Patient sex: M
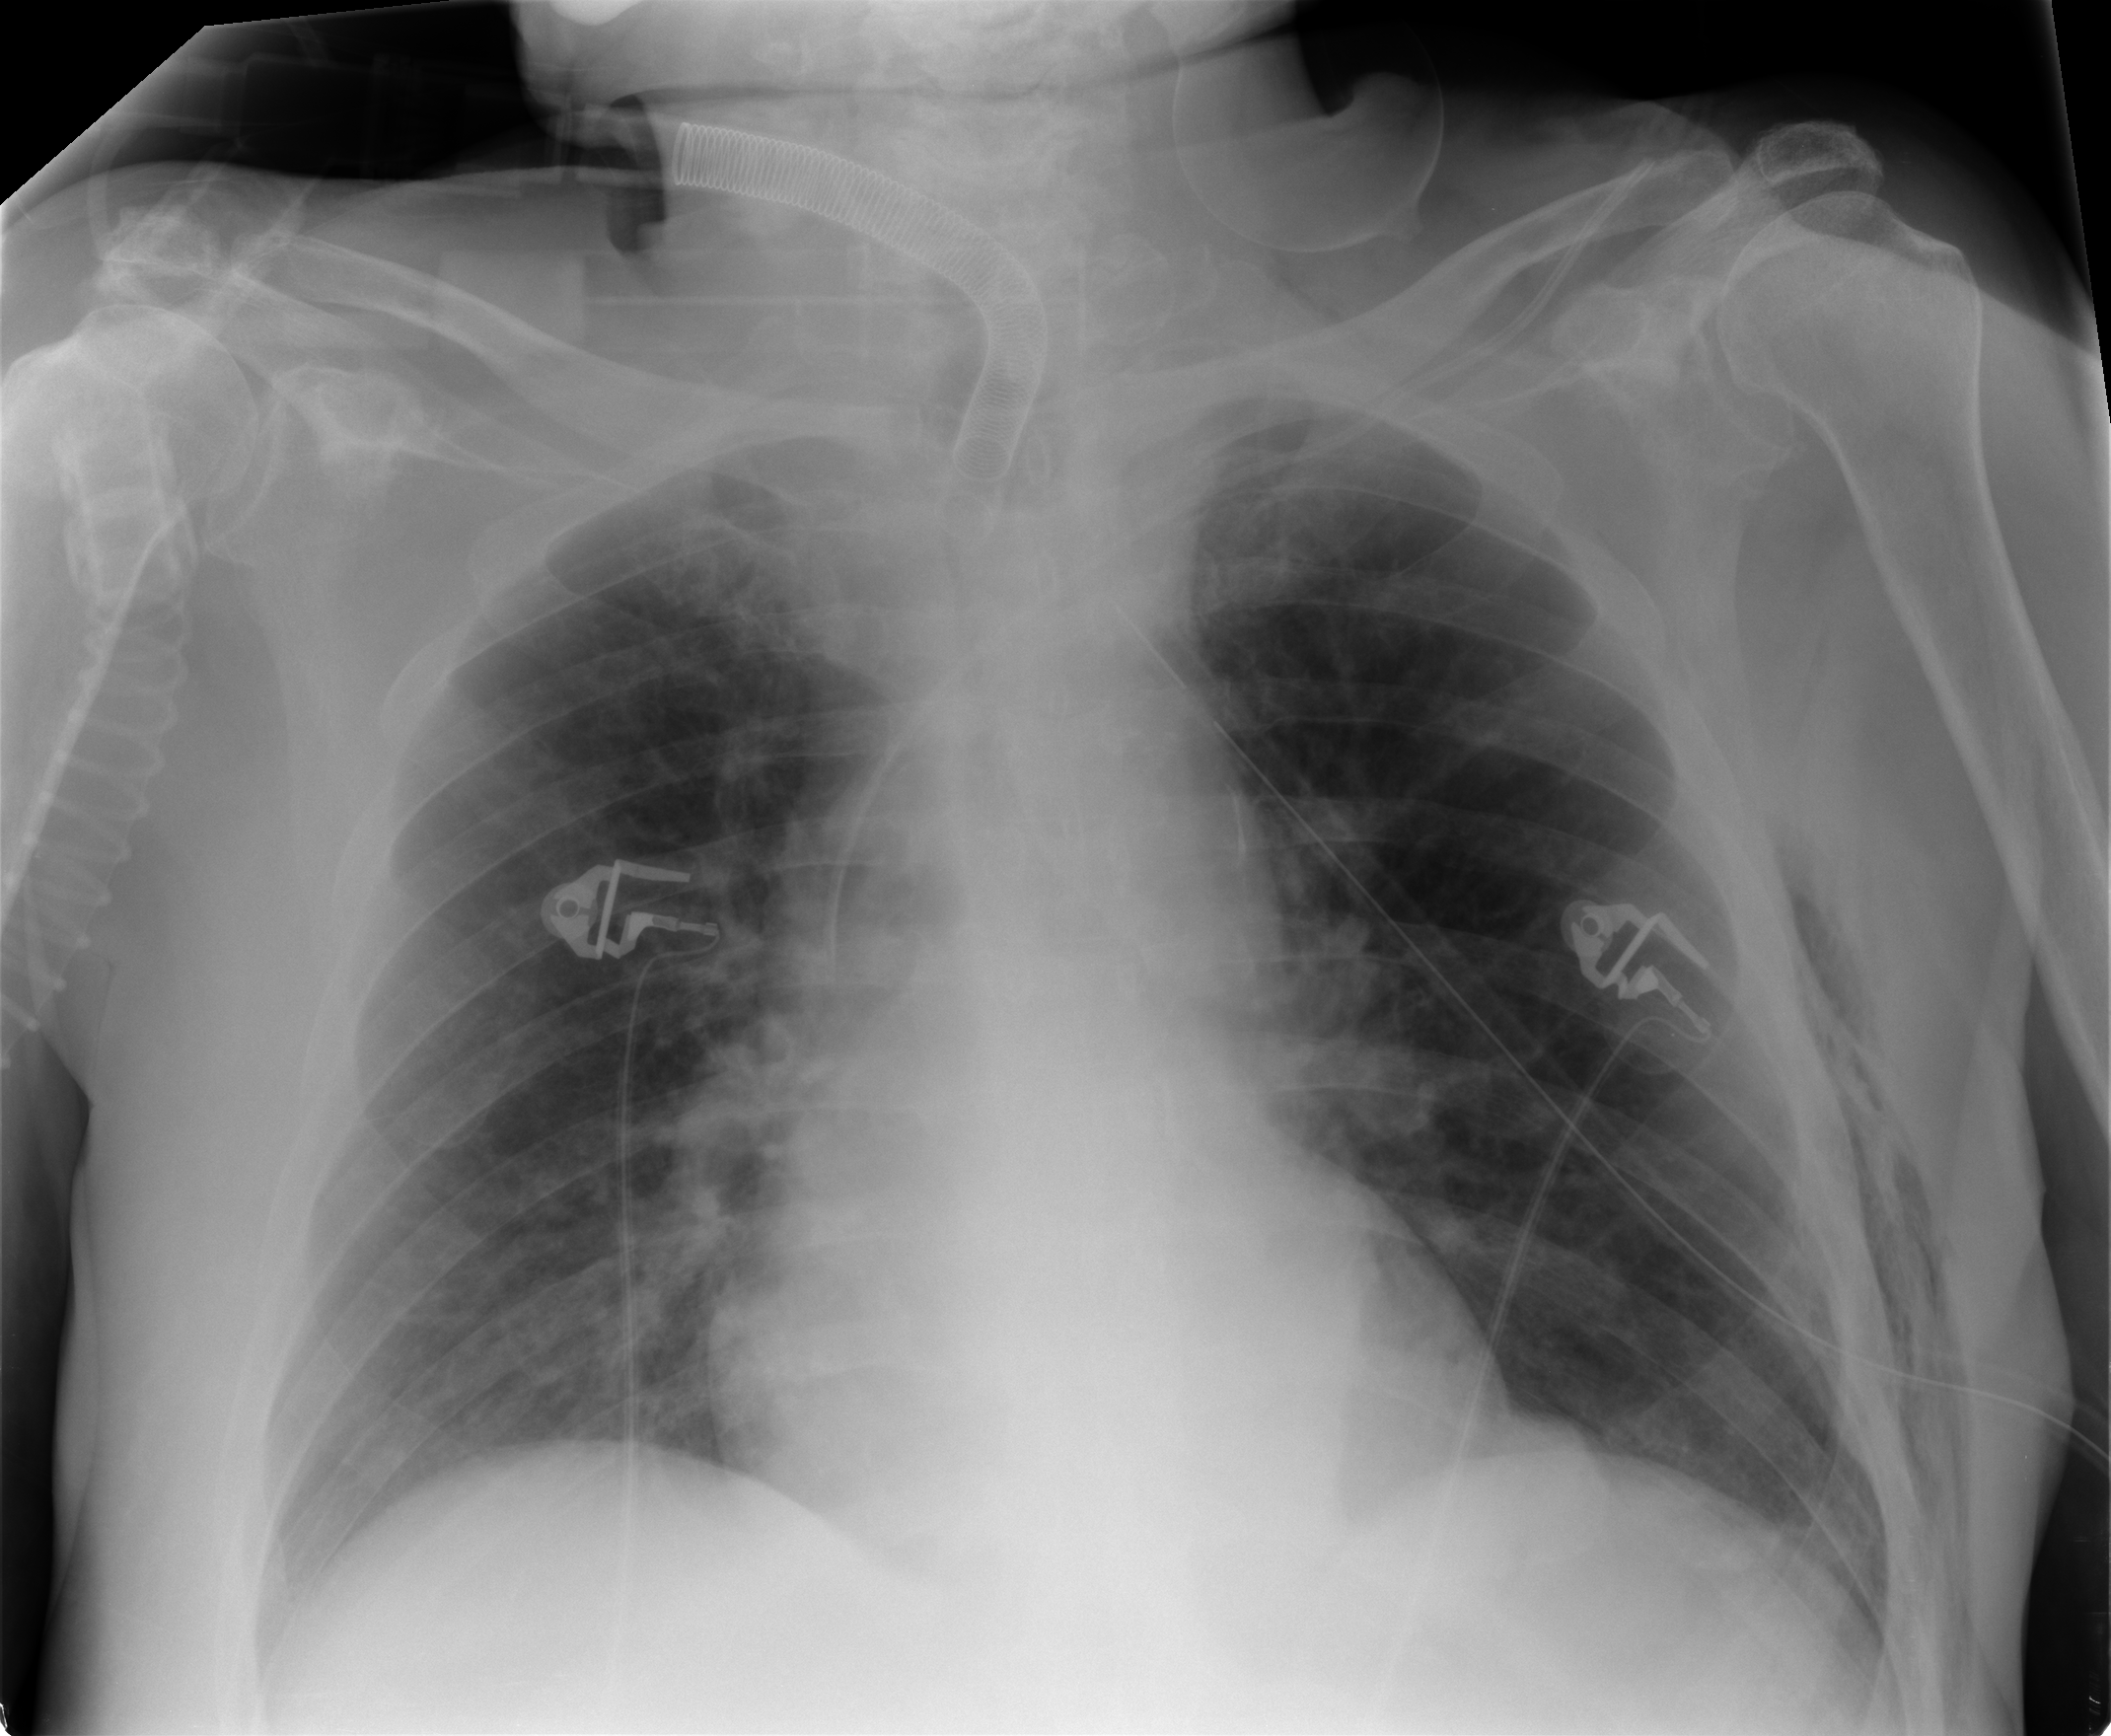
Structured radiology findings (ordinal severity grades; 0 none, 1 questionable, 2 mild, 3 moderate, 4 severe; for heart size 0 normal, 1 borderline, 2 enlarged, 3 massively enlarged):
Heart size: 0
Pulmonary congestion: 0
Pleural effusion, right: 0
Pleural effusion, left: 0
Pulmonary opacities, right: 0
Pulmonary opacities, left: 0
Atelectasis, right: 2
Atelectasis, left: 0